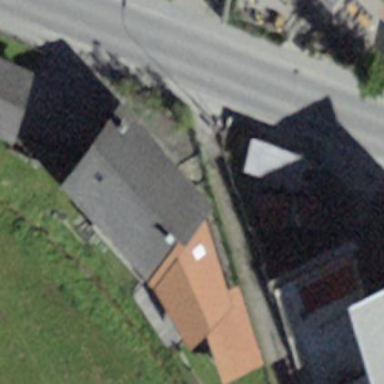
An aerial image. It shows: Building with tile roof.